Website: apple
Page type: address-validator
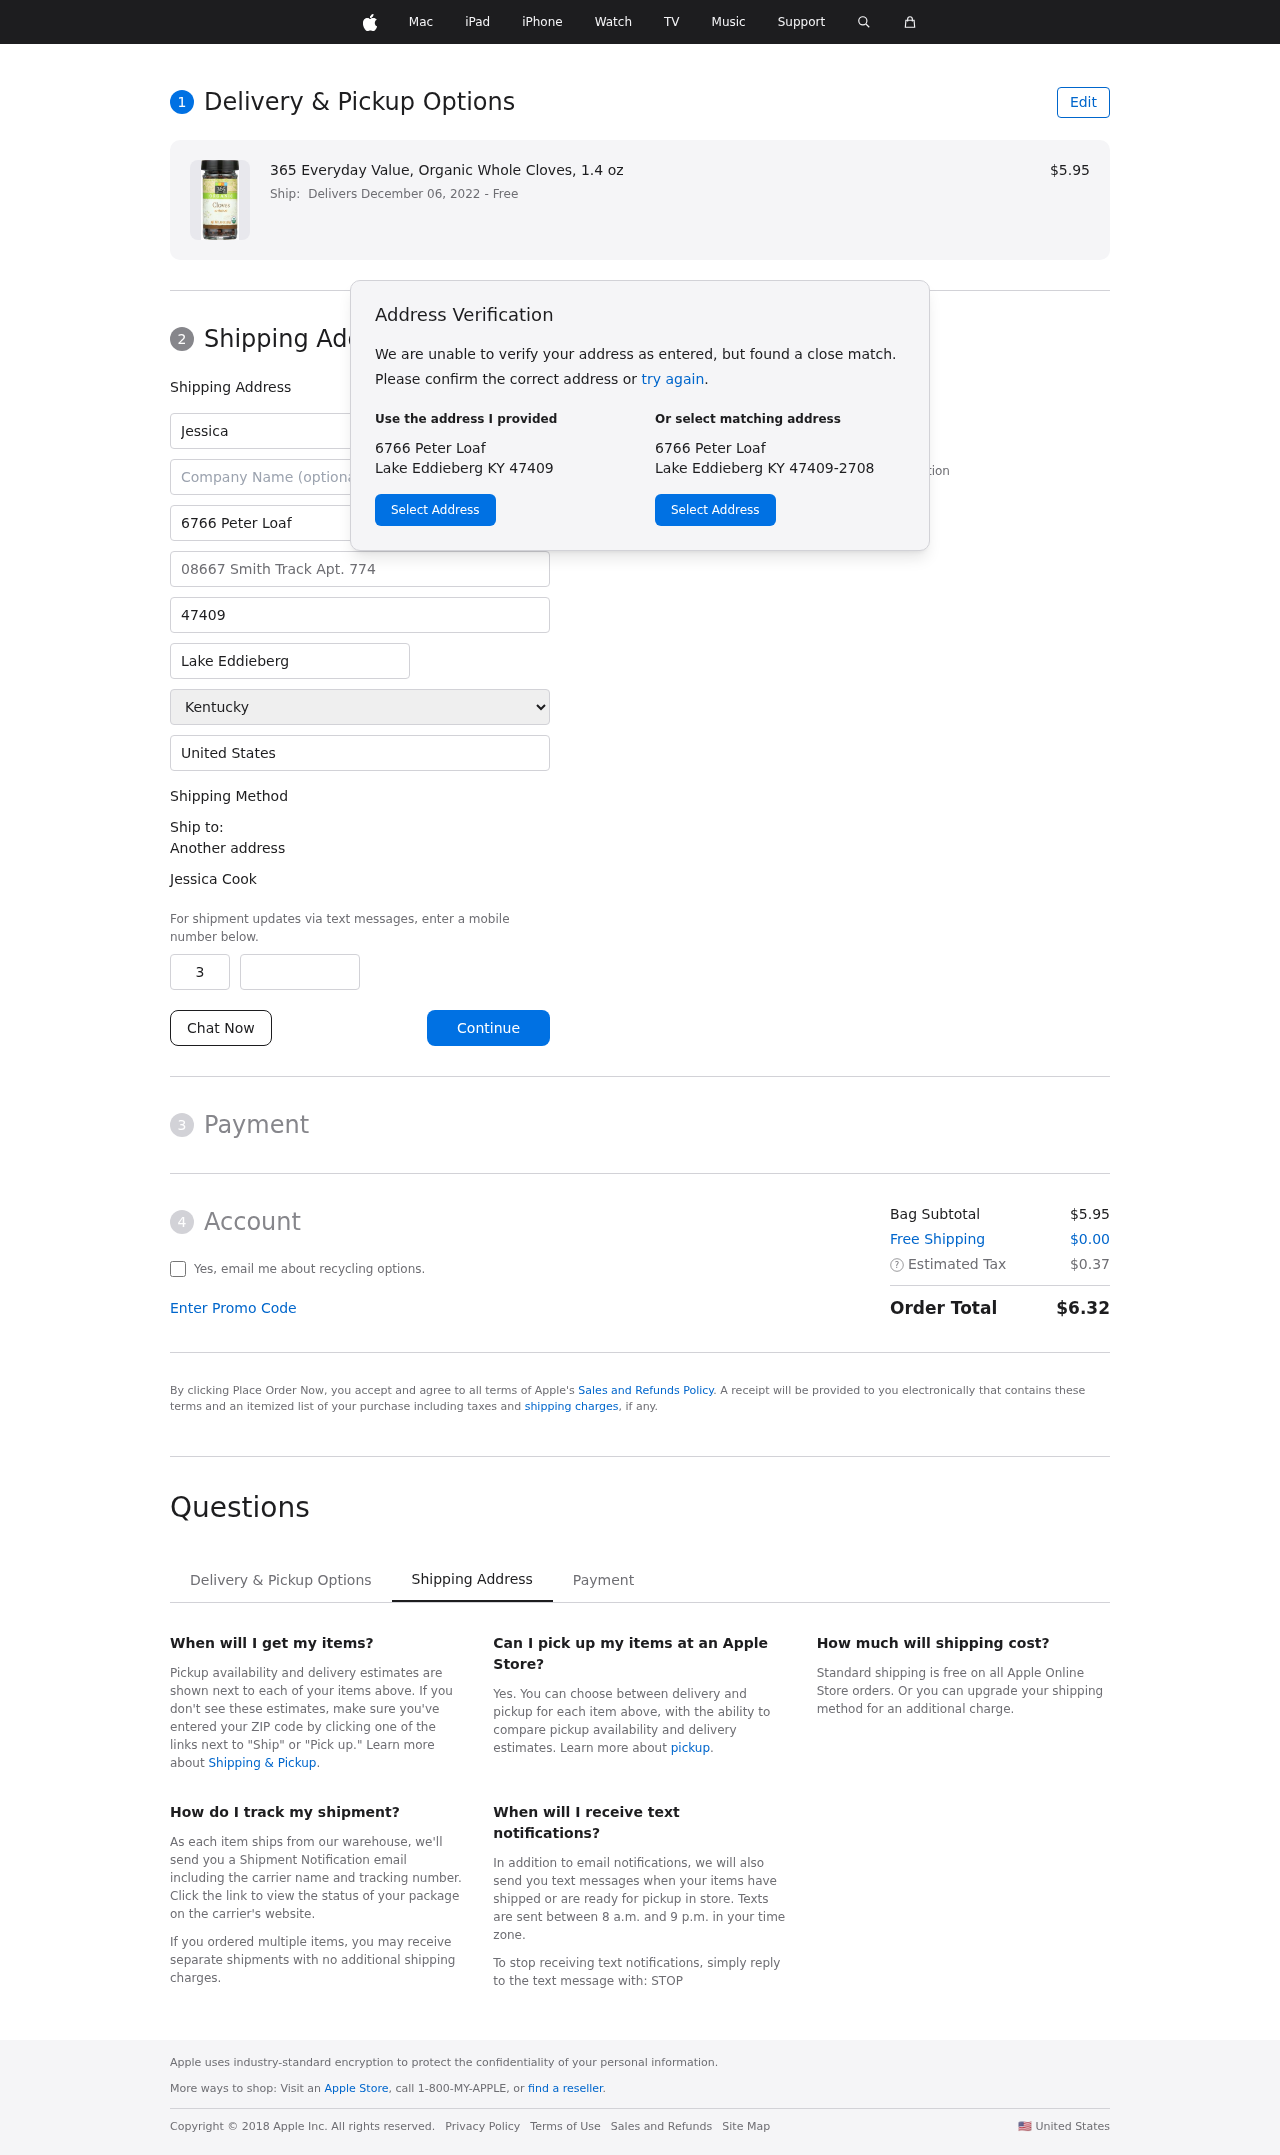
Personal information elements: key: PII_CITY
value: Lake Eddieberg
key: PII_COUNTRY
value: United States
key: PII_FIRSTNAME
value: Jessica
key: PII_FULLNAME
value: Jessica Cook
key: PII_LASTNAME
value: Cook
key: PII_PHONE_AREA
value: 351
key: PII_PHONE_SUFFIX
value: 1423
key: PII_POSTCODE
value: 47409
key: PII_STATE
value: Kentucky
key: PII_STREET
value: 6766 Peter Loaf
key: PII_STREET2
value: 08667 Smith Track Apt. 774
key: PII_CITY_STATE_ZIP
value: Lake Eddieberg KY 47409
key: PII_STATE_ABBR
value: KY
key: PII_POSTCODE_FULL
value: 47409
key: PII_POSTCODE_NUMERIC
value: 47409
Product elements: key: PRODUCT1_NAME
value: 365 Everyday Value, Organic Whole Cloves, 1.4 oz
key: PRODUCT1_PRICE
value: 5.95
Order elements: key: ORDER_DELIVERY_DATE
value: Delivers December 06, 2022
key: ORDER_SUBTOTAL
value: $5.95
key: ORDER_SHIPPING_COST
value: $0.00
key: ORDER_TAX
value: $0.37
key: ORDER_TOTAL
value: $6.32